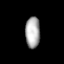
Tissue: lung
Cell type: Epithelial cells
Senescence score: 0.1847
Nuclear area (px): 442
Mean DAPI intensity: 173.283